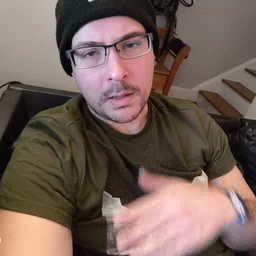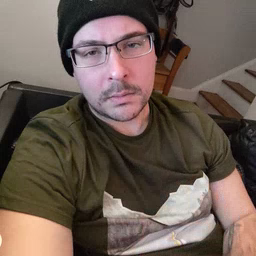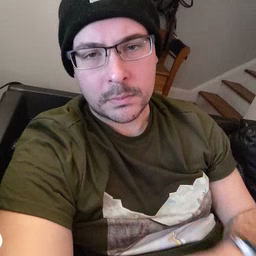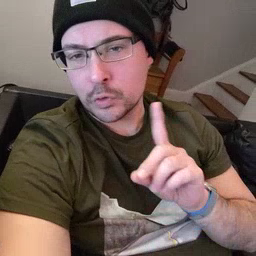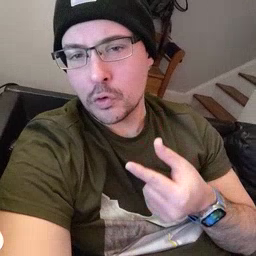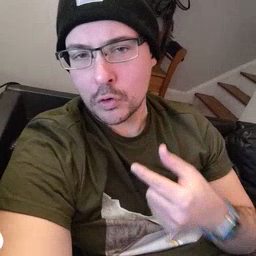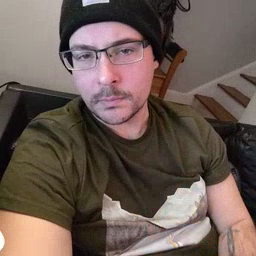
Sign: dog